Question: I presume the technique detecting shared expressions is applied on most of modern SMT solvers. The performance should be very good when it processes a sequence of similar expressions. However, I got unexpected results after I run Z3 on <URL>. Instead of build a long constraint in "input1", some intermediate variables are defined to map to the sub-expressions of in "input2". In that case, input1 has less variables, which should be solved faster than input2. I cannot find useful information from the statistic as they are exactly same except the solving time and memory consumed:

I would very much appreciate if someone can answer/explain what affects the performance of the SMT solvers more, the number of variables or number of subexpressions?
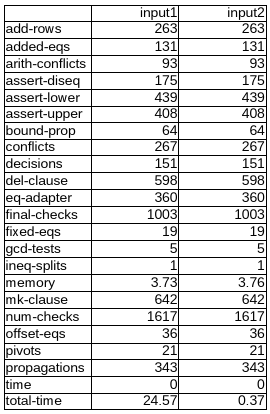
Answer: I've done some profiling, and it seems that both inputs behave exactly the same in the solver. All (check-sat) commands take exactly the same time. Note that input 2 is a file of size 255KB, but input1 is a file of size 240MB, i.e., this file is about 1000 times larger than the first one. According to my profiler, all of the additional time required to solve these queries is spent in the parser. So, it simply takes a long time to read and check the input; the actual queries are all easy.